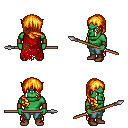
a pixel art fantasy rpg character, male body template, orc, green skin, red tattered cape, teal pants, light blonde right-swept hairstyle, leather bracers, brown shoes, spear, four views (front, back, left, right), 2x2 character sprite sheet, small pixel art, hard edges, no anti-aliasing